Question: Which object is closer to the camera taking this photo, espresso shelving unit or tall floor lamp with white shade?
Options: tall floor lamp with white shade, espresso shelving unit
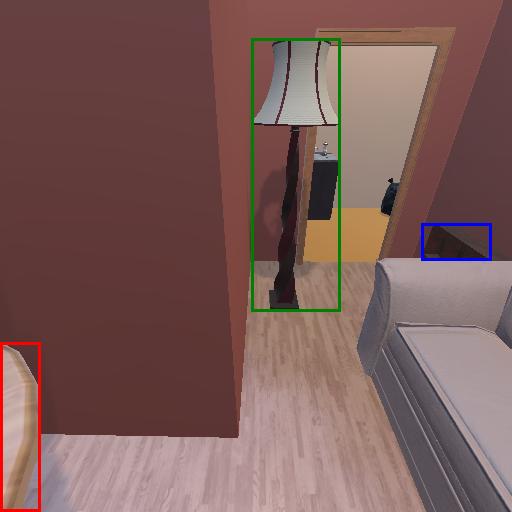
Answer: tall floor lamp with white shade